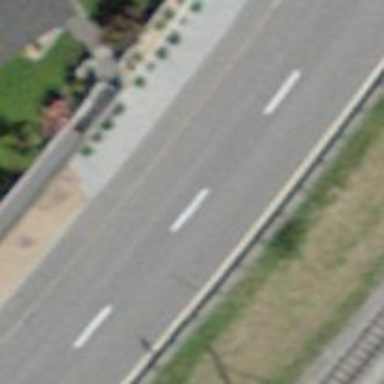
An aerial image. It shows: Asphalt road classified as primary highway.